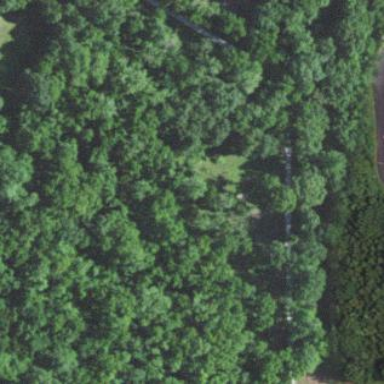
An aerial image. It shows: Mixed woodland with variety of leaf types and cycles.